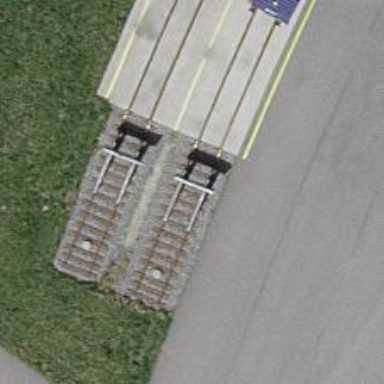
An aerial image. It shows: Railway buffer stop.